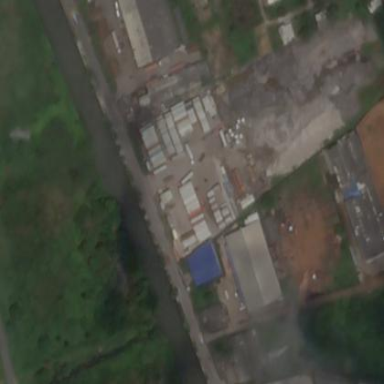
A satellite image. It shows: Industrial area.